Current action and preconditions to check: path_clear

Your task: For each precondition in the list above, predict whether it will hold at this action.

Consider the current scene as observed from the mobile robot's camera, and analyze the predicted future states of all dynamic agents (e.g., people, animals, vehicles, or any moving entities) within the NEXT SECOND.

IMPORTANT: Only answer "very likely" if you are absolutely certain—based on strong, clear evidence—that a dynamic agent will violate the precondition in the predicted future state. Do NOT answer "very likely" for unlikely, ambiguous, or low-probability risks.

Ask yourself for each precondition: Is there a high probability, with clear and convincing evidence, that the predicted future states of any dynamic agent will interfere with the predicted future state of the currently executing action within the NEXT SECOND, causing that precondition to fail?

Assess the risk level based on these predictions. Use "likely" or "very likely" if motions create a clear risk of interference.

Use "neutral" or "improbable" if agents are nearby but their predicted paths are clearly diverging or non-conflicting.

Failure Risk Categories: "very improbable", "improbable", "neutral", "likely", "very likely"

Answer Format: Output ONLY the probability_of_failure value from these categories: "very improbable", "improbable", "neutral", "likely", "very likely"

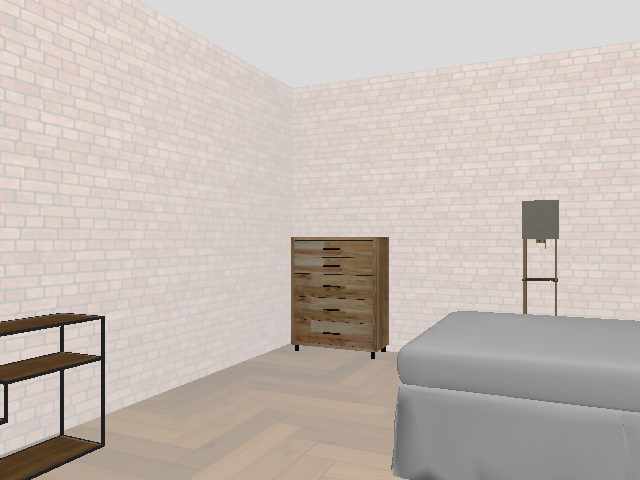

Answer: very improbable